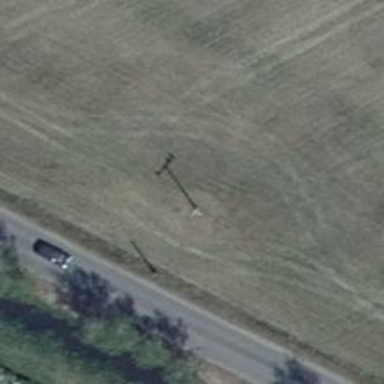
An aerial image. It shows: Minor power line.